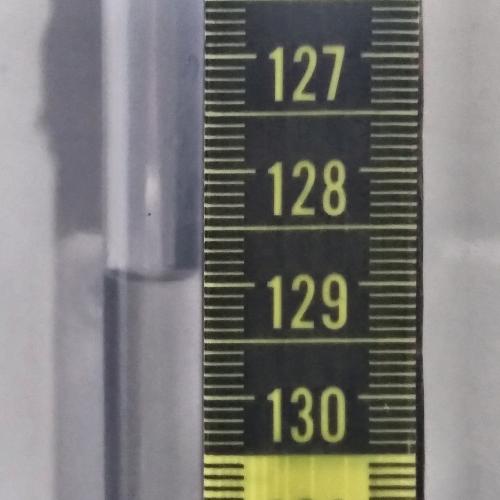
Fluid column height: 128.9 cm